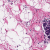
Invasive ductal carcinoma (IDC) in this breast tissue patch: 0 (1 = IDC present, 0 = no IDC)